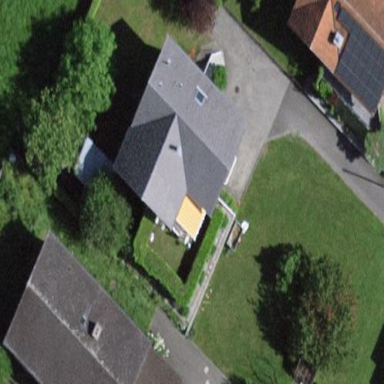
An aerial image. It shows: Detached building.